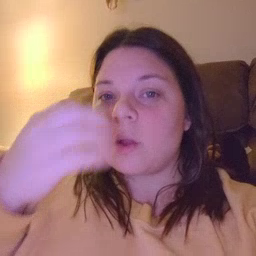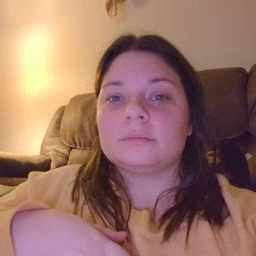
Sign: clown